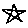
Label: star